Question: I am trying to pass the result of a 'qDebug()' statement into a 'QTextEdit' but without success because I am getting a compiler error of ''This' cannot be implicitly captured in this context' and I have never got this error before.
Then output is coming after executing a 'QProcess' and would like to show it on the 'QTextEdit' I have below:

'''
#include "mainwindow.h"
#include "ui_mainwindow.h"
#include <QDebug>
MainWindow::MainWindow(QWidget *parent)
: QMainWindow(parent)
, ui(new Ui::MainWindow)
{
ui->setupUi(this);
startLidar();
ui->textEditLidar->setText("[STATUS] NO PROCESS STARTED: ");
ui->textEditGUI->setText("[STATUS] NO PROCESS STARTED: ");
}
MainWindow::~MainWindow()
{
delete ui;
}
void MainWindow::startLidar()
{
// Execution of the QProcess to make sure Lidar App Launcher opens:
this->executeROSLidarApp = new QProcess(this);
this->executeROSLidarApp->setProcessChannelMode(QProcess::MergedChannels);
connect(this->executeROSLidarApp, QOverload<int, QProcess::ExitStatus>::of(&QProcess::finished),
<URL>{
qDebug() << "[EXEC] FINISHED: " << exitCode << exitStatus;
if(script->bytesAvailable() > 0) qDebug() << "[EXEC] buffered DATA:" << script->readAll();
ui->textEditLidar->setText("would like to see the output of the exitCode and exitStatus"); // <-- error here
});
connect(this->executeROSLidarApp, &QProcess::errorOccurred, <URL> {
qDebug() << "[EXEC] error on execution: " << error << script->errorString();
ui->textEditLidar->setText("would like to see the output of the error"); // <-- error here
});
}
'''
I think this is connected to the different 'C++' edition I am using. I have been using 'C++11' and it seems to be connected to a possible lambda function compilation error.
I have been trying to research this error and came across <URL> source and everything seems to be leading to a mismatch between the different editions. In case needed I could also include my '.pro' file.
Thanks for shedding light on this issue and point to the right direction for solving this problem.
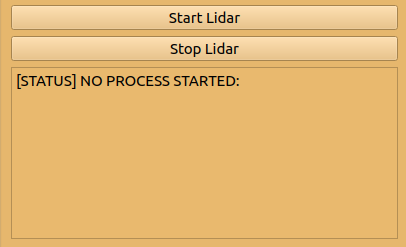
Answer: Your lambda does not capture 'ui' or 'this', so there's no way to call 'ui->textEditLidar->setText'.
Change this
'''
connect(this->executeROSLidarApp, &QProcess::errorOccurred, <URL> {
qDebug() << "[EXEC] error on execution: " << error << script->errorString();
ui->textEditLidar->setText("would like to see the output of the error"); // <-- error here
});
'''
to this
'''
connect(this->executeROSLidarApp, &QProcess::errorOccurred, <URL> {
qDebug() << "[EXEC] error on execution: " << error << script->errorString();
ui->textEditLidar->setText("would like to see the output of the error"); // <-- error here
});
'''
or this
'''
connect(this->executeROSLidarApp, &QProcess::errorOccurred, <URL> {
qDebug() << "[EXEC] error on execution: " << error << script->errorString();
ui->textEditLidar->setText("would like to see the output of the error"); // <-- error here
});
'''